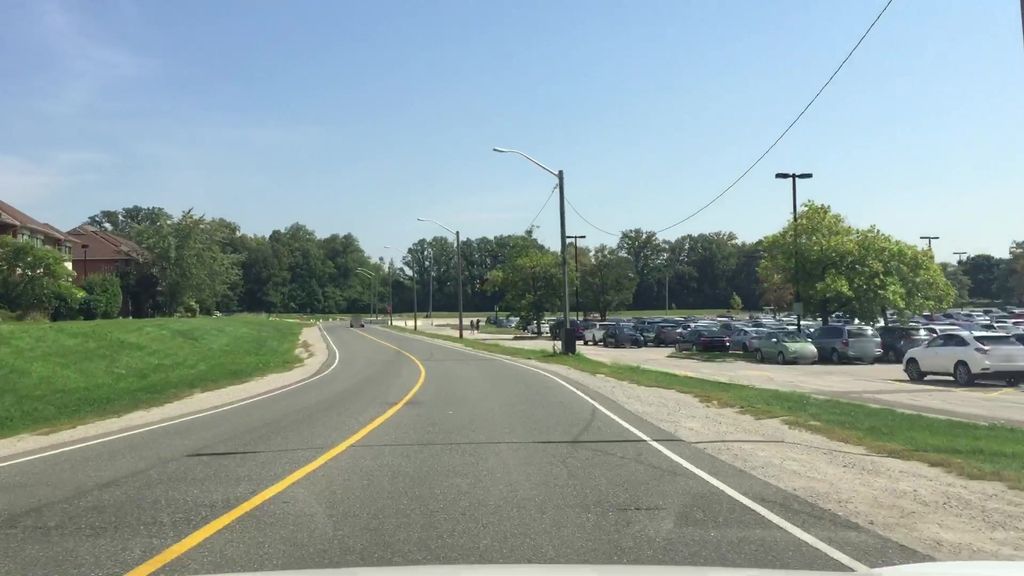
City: toronto